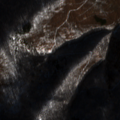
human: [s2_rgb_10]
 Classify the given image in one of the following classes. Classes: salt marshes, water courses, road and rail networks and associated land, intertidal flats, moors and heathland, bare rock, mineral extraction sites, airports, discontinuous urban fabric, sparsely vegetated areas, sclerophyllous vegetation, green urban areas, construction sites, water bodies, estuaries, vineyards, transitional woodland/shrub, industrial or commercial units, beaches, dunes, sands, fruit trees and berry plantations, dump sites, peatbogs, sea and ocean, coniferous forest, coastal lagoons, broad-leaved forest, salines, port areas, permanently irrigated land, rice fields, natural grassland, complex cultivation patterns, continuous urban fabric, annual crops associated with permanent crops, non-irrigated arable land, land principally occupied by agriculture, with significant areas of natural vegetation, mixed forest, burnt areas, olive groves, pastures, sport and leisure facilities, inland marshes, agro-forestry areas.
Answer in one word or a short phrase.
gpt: broad-leaved forest